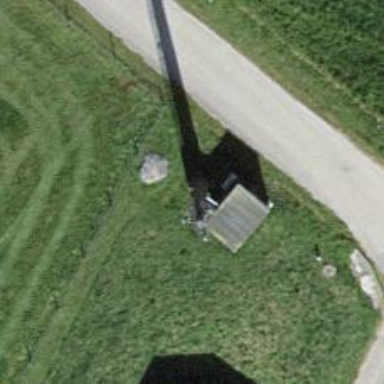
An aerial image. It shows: Antenna.